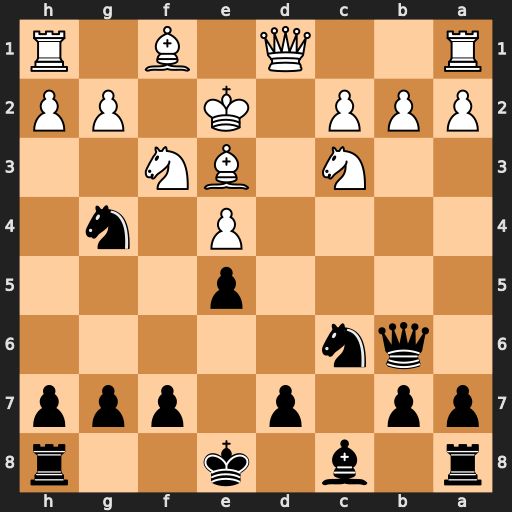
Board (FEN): r1b1k2r/pp1p1ppp/1qn5/4p3/4P1n1/2N1BN2/PPP1K1PP/R2Q1B1R
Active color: b
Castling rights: kq
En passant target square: -
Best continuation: Qxe3#